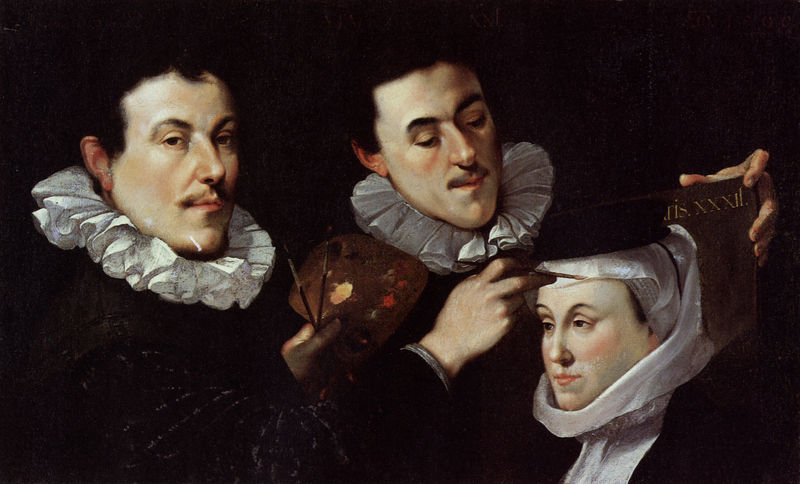
Titel: Selbstbildnis mit den Geschwistern Daniel und Salome
Künstler: Joseph d.Ä. Heintz
Standort: Bern
Institution: Kunstmuseum
Schlagwörter: dunkel, gemälde, gruppe, hand, haut, kopf, mann, rubens, schatten, weiß, gelb, menschen, mädchen, ocker, abend, braun, finger, frau, frisur, grau, hell, hintergrund, holz, hut, kleider, köpfe, licht, mund, männer, nacht, nase, ohr, orange, profil, schwarz, blick, dame, rot, schleier, tuch, beige, haube, mode, bart, bärte, gesichter, hemd, profile, schnurrbart, arm, augen, barock, blass, blicke, falten, gesicht, halten, inkarnat, kleidung, kragen, rahmen, rembrandt, samt, ärmel, halskrause, holland, hände, instrument, krägen, niederlande, portrait, porträt, öl, auge, gewand, sitzend, stehend, stoff, drei, personen, bass, augenbrauen, kinn, lippen, ohren, schminke, genre, kopfbedeckung, wangen, modell, zwei, studie, zuschauer, farben, farbe, beleuchtung, tafel, münder, schnurbart, drei männer, kopftuch, inschrift, datum, pupillen, zahlen, atelier, maler, rüschen, augenbraue, model, schnauzer, selbstporträt, geschwister, buch, spanisch, porträts, künstler, nonne, selbstbildnis, schwester, malpalette, palette, pinsel, krause, schnautzer, selbstportät, fleck, studien, zahl, ziffer, halbporträt, mittelalter, backe, lichtquelle, hochzeit, van dyck, brüder, schauspieler, skizzen, schminken, klassik, schmallippig, familienportrait, römisch, schnurrbärte, hell dunkel kontrast, winkel, mass, vermessung, protrait, rembrand, handgelenk, zwillinge, messen, kinne, maßnehmen, maßnahme, backem, dreifachportrait, dyck, jis, kopfumfang, luz divino, palete, patellte, pinselhaar, pinselhaare, umfang, zeiten, lippenbart, ölpalette, anmalen, herrichten